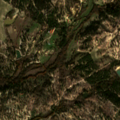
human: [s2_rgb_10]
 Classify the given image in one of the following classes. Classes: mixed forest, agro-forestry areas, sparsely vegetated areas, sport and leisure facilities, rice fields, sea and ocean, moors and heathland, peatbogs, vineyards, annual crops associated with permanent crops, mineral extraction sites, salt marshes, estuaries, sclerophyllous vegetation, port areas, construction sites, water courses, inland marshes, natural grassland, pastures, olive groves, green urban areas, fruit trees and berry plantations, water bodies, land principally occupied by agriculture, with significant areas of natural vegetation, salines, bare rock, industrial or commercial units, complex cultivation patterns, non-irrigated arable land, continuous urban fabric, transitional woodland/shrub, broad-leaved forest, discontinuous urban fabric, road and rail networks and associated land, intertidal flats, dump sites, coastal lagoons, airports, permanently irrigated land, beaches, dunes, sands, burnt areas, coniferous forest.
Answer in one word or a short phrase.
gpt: non-irrigated arable land, coniferous forest, mixed forest, transitional woodland/shrub